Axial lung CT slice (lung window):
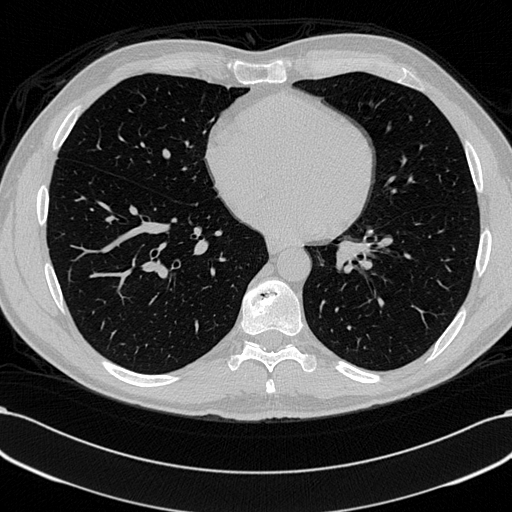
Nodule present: no